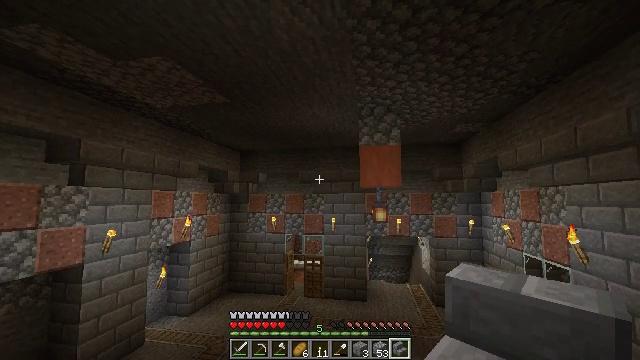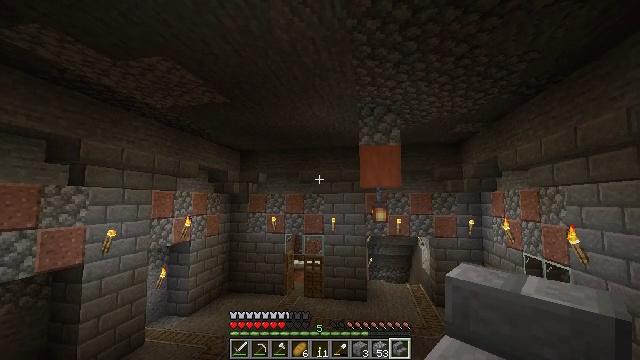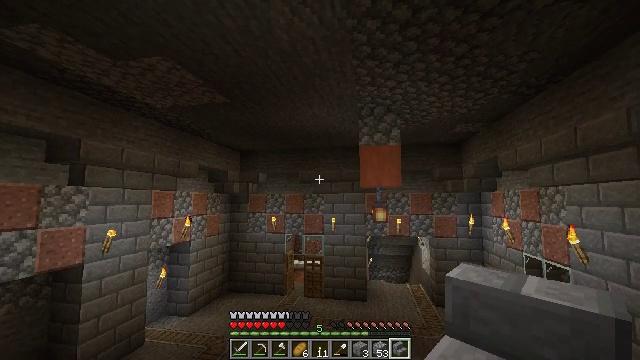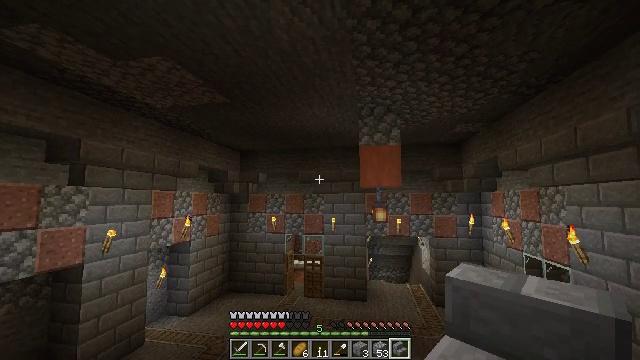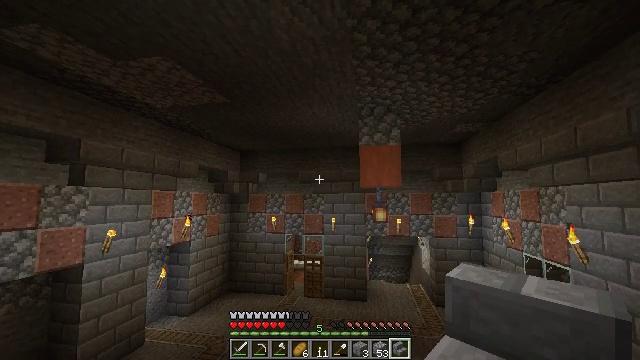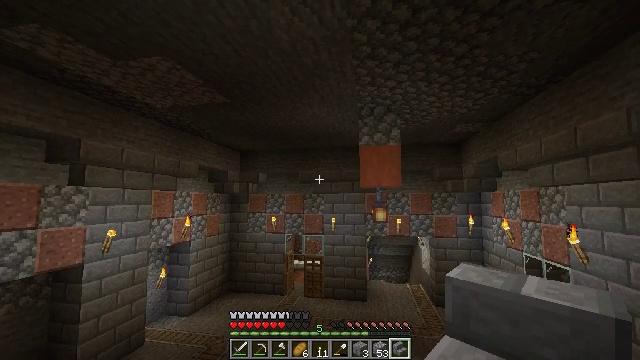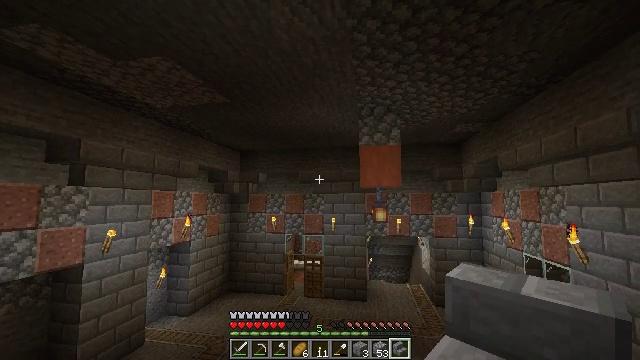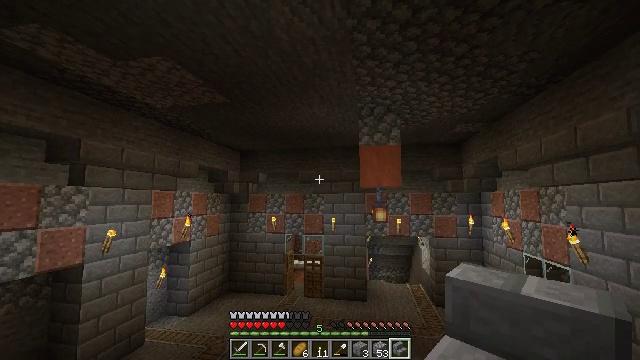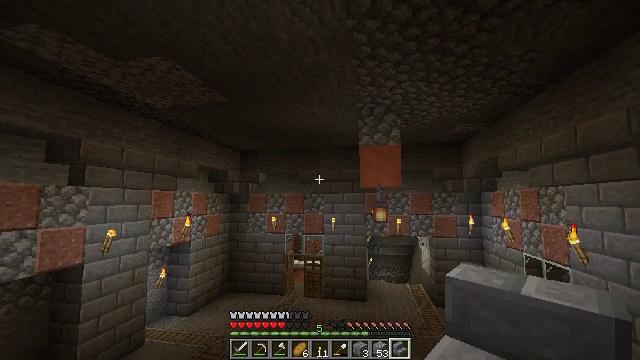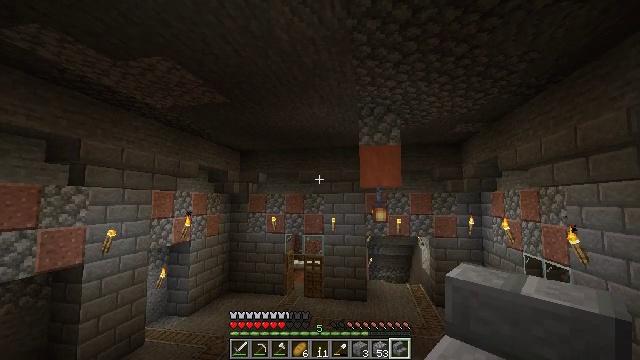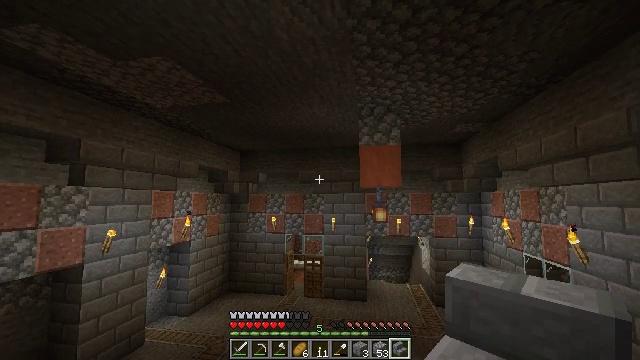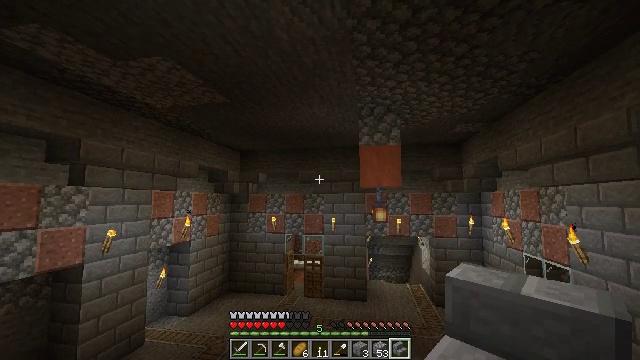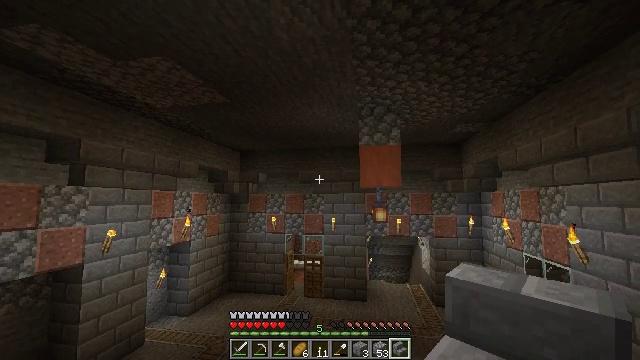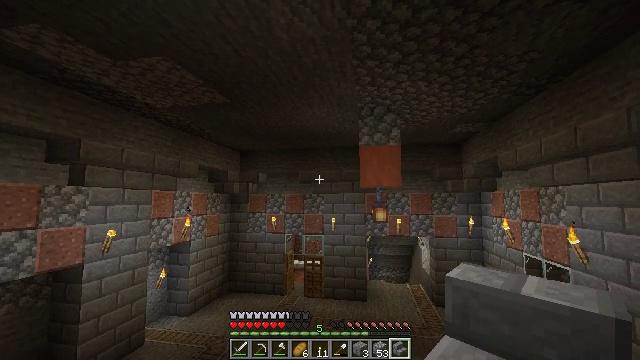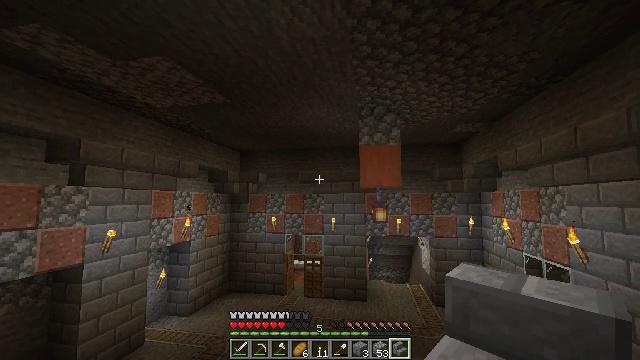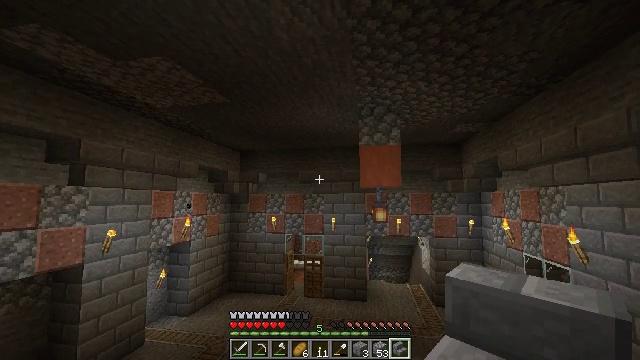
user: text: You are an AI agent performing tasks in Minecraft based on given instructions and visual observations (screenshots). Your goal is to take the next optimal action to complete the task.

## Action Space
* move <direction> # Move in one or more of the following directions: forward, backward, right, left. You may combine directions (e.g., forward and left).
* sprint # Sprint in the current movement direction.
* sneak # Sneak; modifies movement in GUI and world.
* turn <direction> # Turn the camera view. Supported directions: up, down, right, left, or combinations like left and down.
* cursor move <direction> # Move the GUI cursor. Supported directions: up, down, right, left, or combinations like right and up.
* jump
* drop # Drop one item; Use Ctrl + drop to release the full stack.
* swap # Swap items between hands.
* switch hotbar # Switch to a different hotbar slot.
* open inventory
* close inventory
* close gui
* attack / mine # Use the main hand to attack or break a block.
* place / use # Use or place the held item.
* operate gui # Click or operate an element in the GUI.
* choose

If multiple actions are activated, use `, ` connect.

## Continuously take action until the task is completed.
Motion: motion action
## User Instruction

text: Collect stripped acacia log by attacking it.
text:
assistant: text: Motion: no_op
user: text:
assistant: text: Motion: no_op
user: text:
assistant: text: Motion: no_op
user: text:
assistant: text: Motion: no_op
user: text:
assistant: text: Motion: no_op
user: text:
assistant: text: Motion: no_op
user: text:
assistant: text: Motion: no_op
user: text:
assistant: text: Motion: no_op
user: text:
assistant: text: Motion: no_op
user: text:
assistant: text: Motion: no_op
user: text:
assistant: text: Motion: no_op
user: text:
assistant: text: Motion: no_op
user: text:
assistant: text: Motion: no_op
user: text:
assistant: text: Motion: no_op
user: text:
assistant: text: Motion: no_op
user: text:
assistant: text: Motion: no_op
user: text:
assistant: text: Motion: no_op
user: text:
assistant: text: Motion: no_op
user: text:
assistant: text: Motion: no_op
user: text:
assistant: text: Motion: no_op
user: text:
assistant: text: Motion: no_op
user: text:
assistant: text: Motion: no_op
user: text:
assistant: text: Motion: no_op
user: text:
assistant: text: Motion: no_op
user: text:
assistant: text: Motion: no_op
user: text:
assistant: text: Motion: no_op
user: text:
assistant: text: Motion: no_op
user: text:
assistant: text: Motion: no_op
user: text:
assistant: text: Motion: no_op
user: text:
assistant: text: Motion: no_op